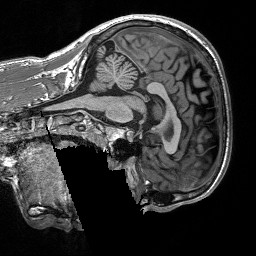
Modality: T1w
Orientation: sagittal
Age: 34
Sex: male
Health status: healthy
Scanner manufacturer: siemens
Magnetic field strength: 3 T
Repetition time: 2.3 s
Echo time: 0.00199 s